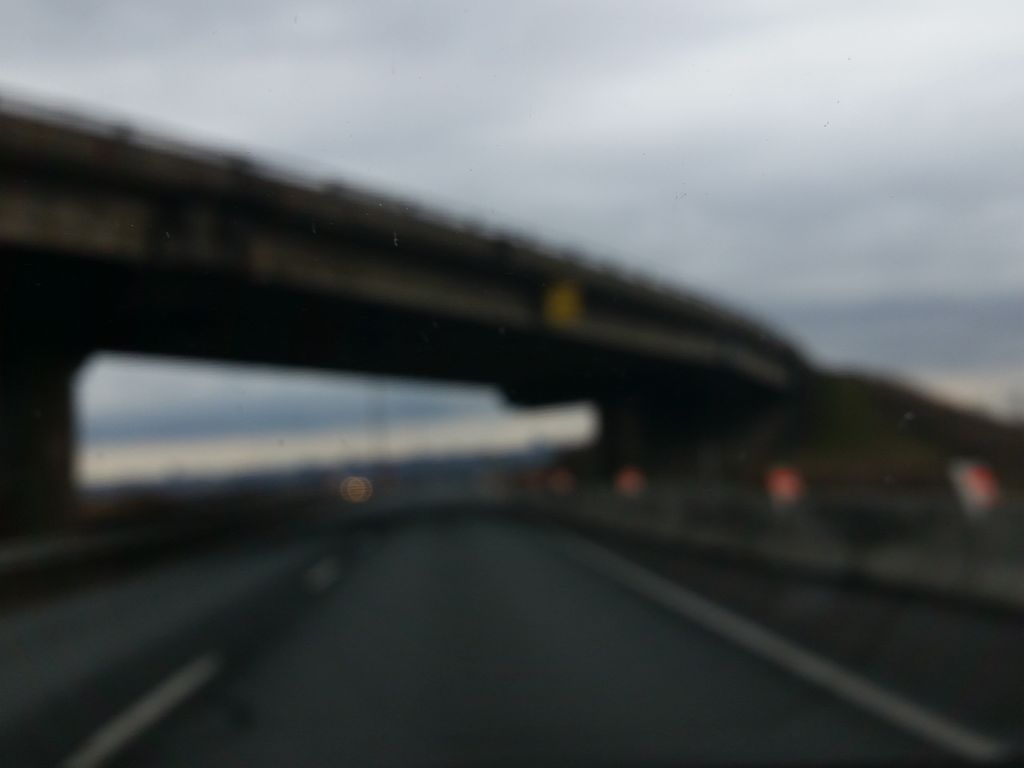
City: quebec_city